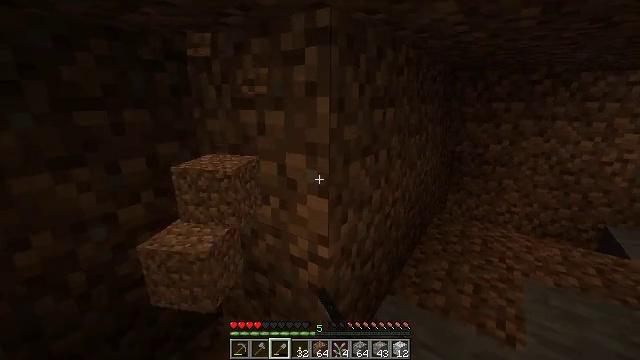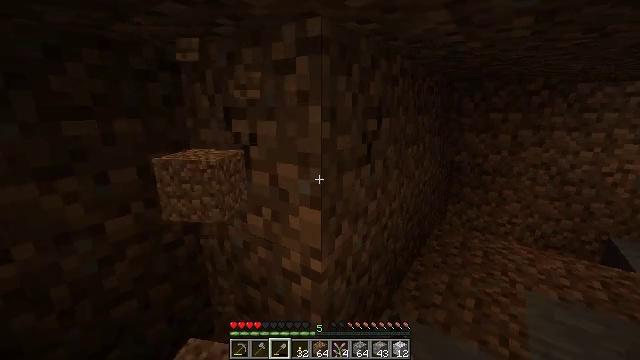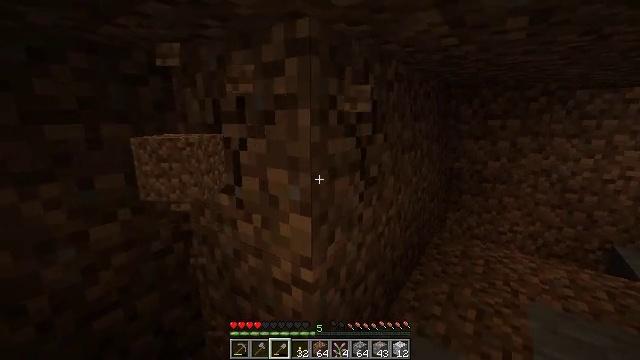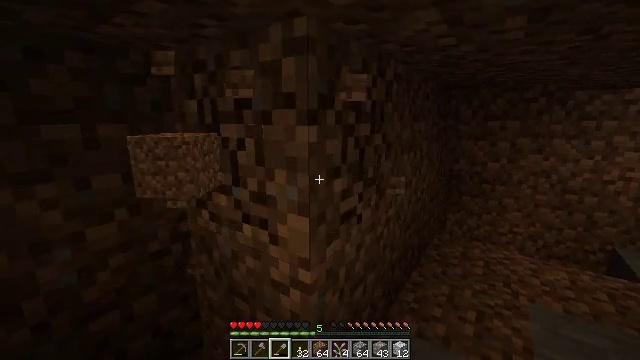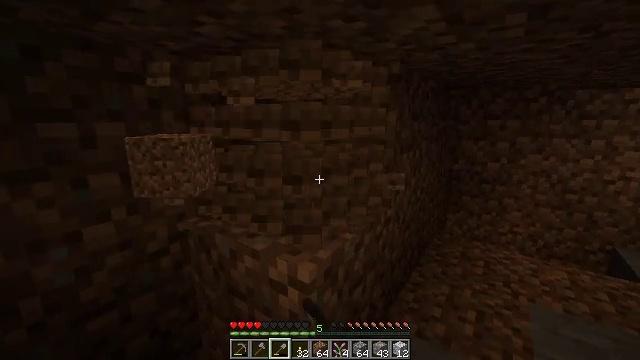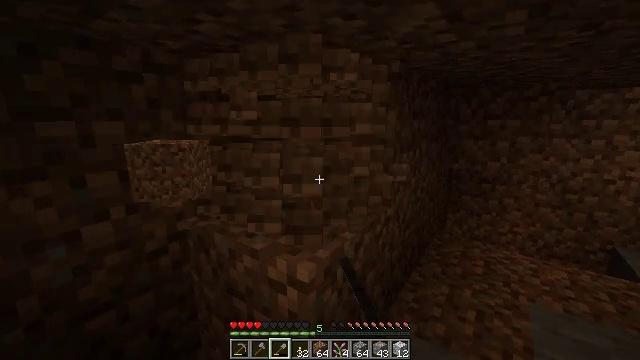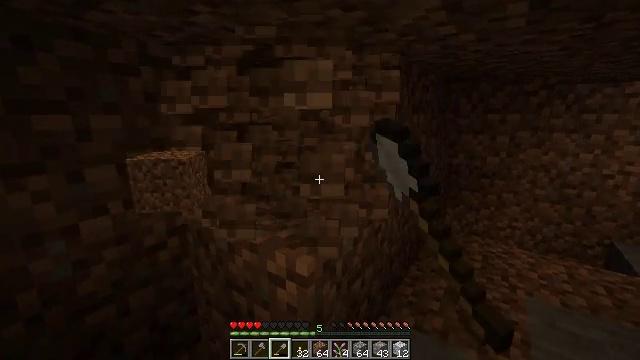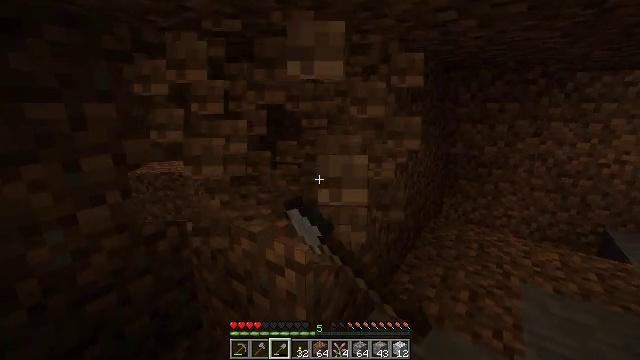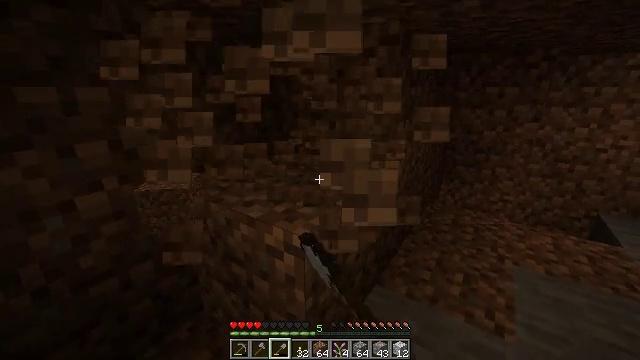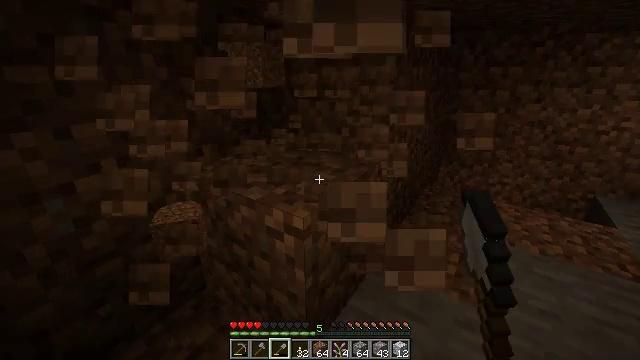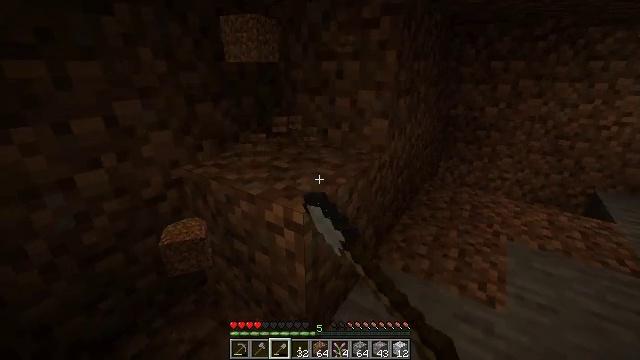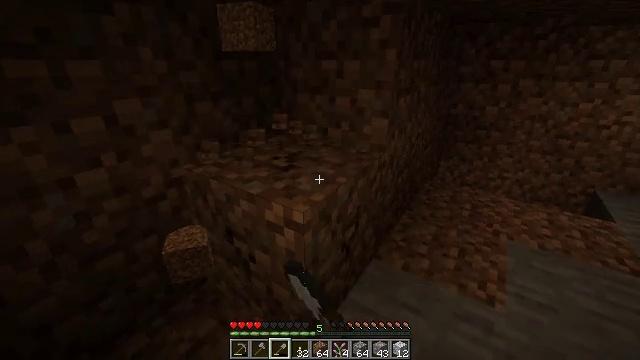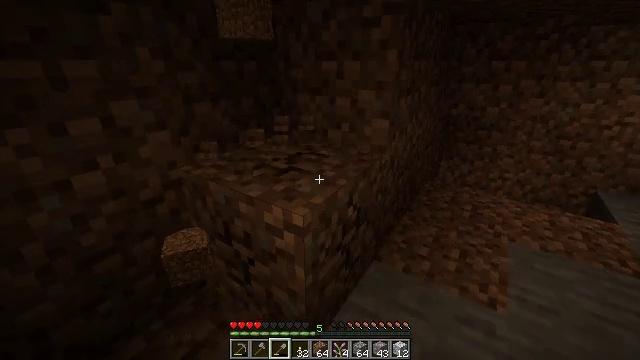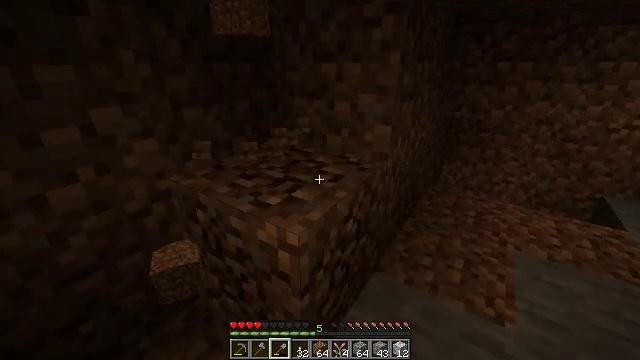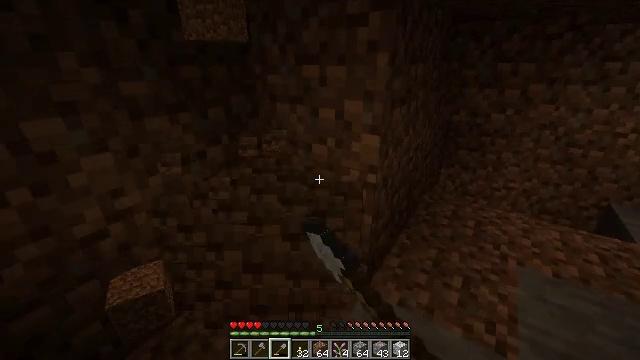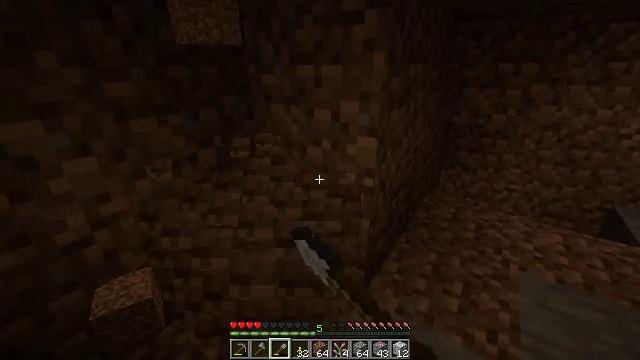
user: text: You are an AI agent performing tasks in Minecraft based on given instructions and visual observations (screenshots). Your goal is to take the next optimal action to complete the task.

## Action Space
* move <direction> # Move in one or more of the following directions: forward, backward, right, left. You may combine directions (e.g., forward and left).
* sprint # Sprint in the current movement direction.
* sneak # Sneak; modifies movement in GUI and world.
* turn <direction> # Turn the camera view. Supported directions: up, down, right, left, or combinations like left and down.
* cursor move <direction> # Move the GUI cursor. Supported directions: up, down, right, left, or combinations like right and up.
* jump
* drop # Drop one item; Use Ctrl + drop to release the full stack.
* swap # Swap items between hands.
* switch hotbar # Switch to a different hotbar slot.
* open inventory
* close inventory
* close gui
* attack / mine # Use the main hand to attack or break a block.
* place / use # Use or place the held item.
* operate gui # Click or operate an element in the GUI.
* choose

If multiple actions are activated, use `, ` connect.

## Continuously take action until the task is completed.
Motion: motion action
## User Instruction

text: Attack the ground to gather dirt.
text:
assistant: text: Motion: turn up, attack / mine
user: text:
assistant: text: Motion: turn up, attack / mine
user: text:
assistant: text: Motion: attack / mine
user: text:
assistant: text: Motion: attack / mine
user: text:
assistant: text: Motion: attack / mine
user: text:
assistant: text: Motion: turn down, attack / mine
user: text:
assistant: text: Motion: turn down, attack / mine
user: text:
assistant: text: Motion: turn down, attack / mine
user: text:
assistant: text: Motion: turn down, attack / mine
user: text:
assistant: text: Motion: turn down, attack / mine
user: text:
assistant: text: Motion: attack / mine
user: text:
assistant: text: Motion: move forward, attack / mine
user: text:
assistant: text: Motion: move forward and move right, attack / mine
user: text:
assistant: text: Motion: move forward and move right, attack / mine
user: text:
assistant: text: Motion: move forward, attack / mine
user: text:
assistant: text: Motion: attack / mine
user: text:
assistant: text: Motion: turn left and up, attack / mine
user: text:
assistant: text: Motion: turn left and up, attack / mine
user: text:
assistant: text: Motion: turn up, attack / mine
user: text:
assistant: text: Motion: turn up, attack / mine
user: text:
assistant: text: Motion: move forward and move right, attack / mine
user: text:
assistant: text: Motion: move forward and move right, attack / mine
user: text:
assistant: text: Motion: move forward and move right, attack / mine
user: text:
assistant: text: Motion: attack / mine
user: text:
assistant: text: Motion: attack / mine
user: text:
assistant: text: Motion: turn down, attack / mine
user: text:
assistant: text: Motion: attack / mine
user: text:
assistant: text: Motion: turn down, attack / mine
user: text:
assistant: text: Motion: turn down, attack / mine
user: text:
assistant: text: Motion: turn down, attack / mine